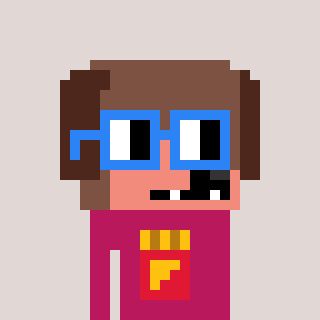
a pixel art character with square blue glasses, a dog-shaped head and a darkpink-colored body on a warm background